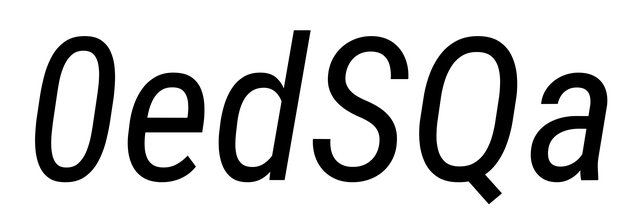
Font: Roboto-Italic_Condensed_Italic